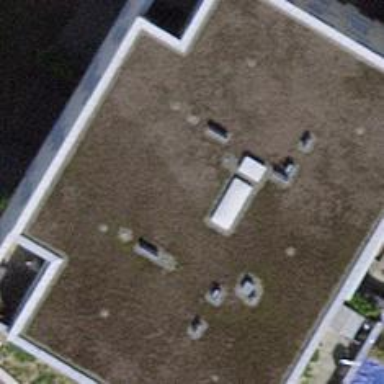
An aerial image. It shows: Flat-roofed apartment building with grey flat roof. The building itself is light grey in color.